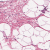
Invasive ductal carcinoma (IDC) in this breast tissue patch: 0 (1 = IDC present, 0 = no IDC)